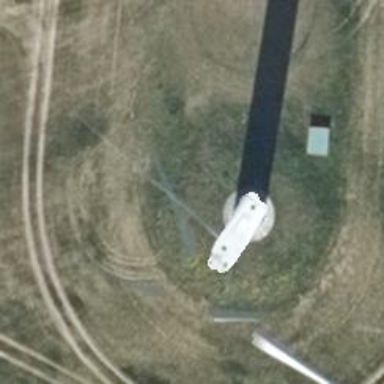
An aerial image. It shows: Wind generator in the form of horizontal axis wind turbine.